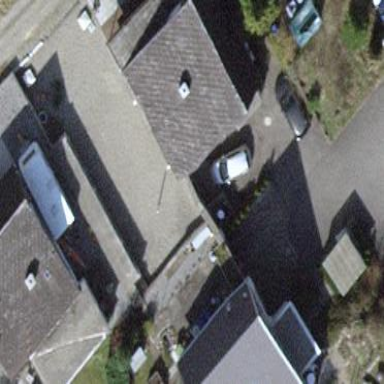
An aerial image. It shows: Detached building with saltbox-shaped roof.